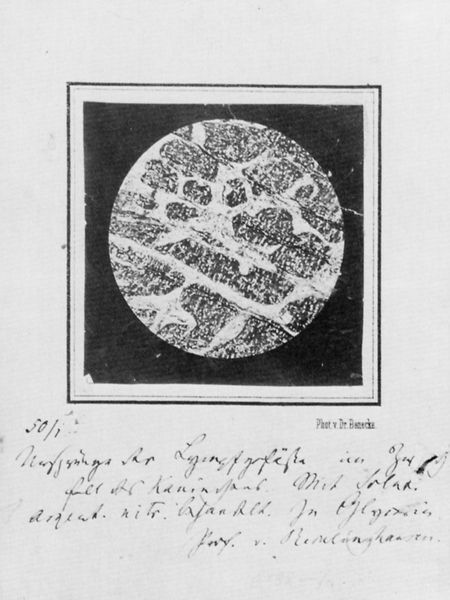
Titel: Mikrophotographie
Künstler: E. Benecke
Standort: Leverkusen
Institution: Agfa-Gevaert Photo-Historama
Schlagwörter: dunkel, haut, weiß, fluss, landschaft, ausschnitt, grau, hell, nacht, schwarz, skizze, zeichnung, muster, rahmen, bild, erde, figur, blatt, schräg, kreis, rund, schrift, papier, rahmung, abstrakt, fläche, linien, rand, detail, inschrift, zahlen, deutsch, foto, fotografie, photographie, name, mond, unterschrift, buch, eckig, stern, linie, oberfläche, form, druck, schnitt, schwarz-weiß, seite, widmung, illustration, text, beschriftung, kugel, medizin, edition, buchseite, kursiv, photo, flecken, quadrate, karte, zelle, zahl, ziffer, struktur, lupe, zeilen, kommentar, nummerierung, nummern, emblem, gefäße, querschnitt, gruß, quadrat, viereck, aufnahme, nummer, sütterlin, handschrift, beschreibung, vollmond, dokument, erklärung, inseln, delta, planet, wissenschaft, zeichung, notiz, notizen, zellen, archiv, professor, archivalie, schrif, beobachtung, astronomie, aufdruck, naturwissenschaft, leim, himmelskörper, geleimt, abzeichnung, ausschnitt detail, beerkung, gefäse, gelaimt, mikroskop, mikroskopie, mikrospopie, schriftlich, lymphe, lymphgefäß, 20, 50, lungengefäße, benecke, lymphgefäße